Question: I'm populating an array 'nodevalues' with objects. It looks like this:
'nodevalues.push({id: this.id, left: left, right: right});'
This line is inside a '$.each()' iterator which iterates over some 'li' nodes and also calculates the 'left' and 'right' values.
So I have an array with several objects who all look the same:
Is it possible to serialize this array to an url string for database storage using 'jQuery.post()'?
Calling '$(nodevalues).serialize()' returns nothing and '$.param(nodevalues)' returns 'undefined=undefined&undefined=undefined&undefined=undefined&undefined=undefined&undefined=undefined&undefined=undefined&undefined=undefined&undefined=undefined&undefined=undefined&undefined=undefined'...
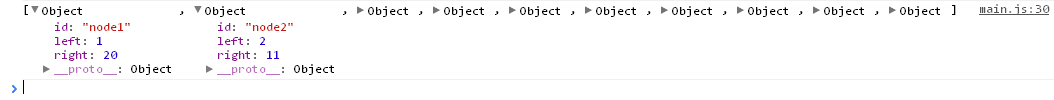
Answer: <URL> might do what you want
'''
var dataString = jQuery.param(nodevalues);
'''
It seems that param only works on objects, not arrays.
If you wrap your array in an object it works fine:
'''
var nodevalues = [];
nodevalues.push({id: "node1", left: 1, right: 20});
nodevalues.push({id: "node2", left: 2, right: 10});
nodevalues.push({id: "node3", left: 3, right: 30});
nodevalues.push({id: "node4", left: 4, right: 40});
var data = { data: nodevalues };
alert($.param(data));
'''
<URL>